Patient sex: M
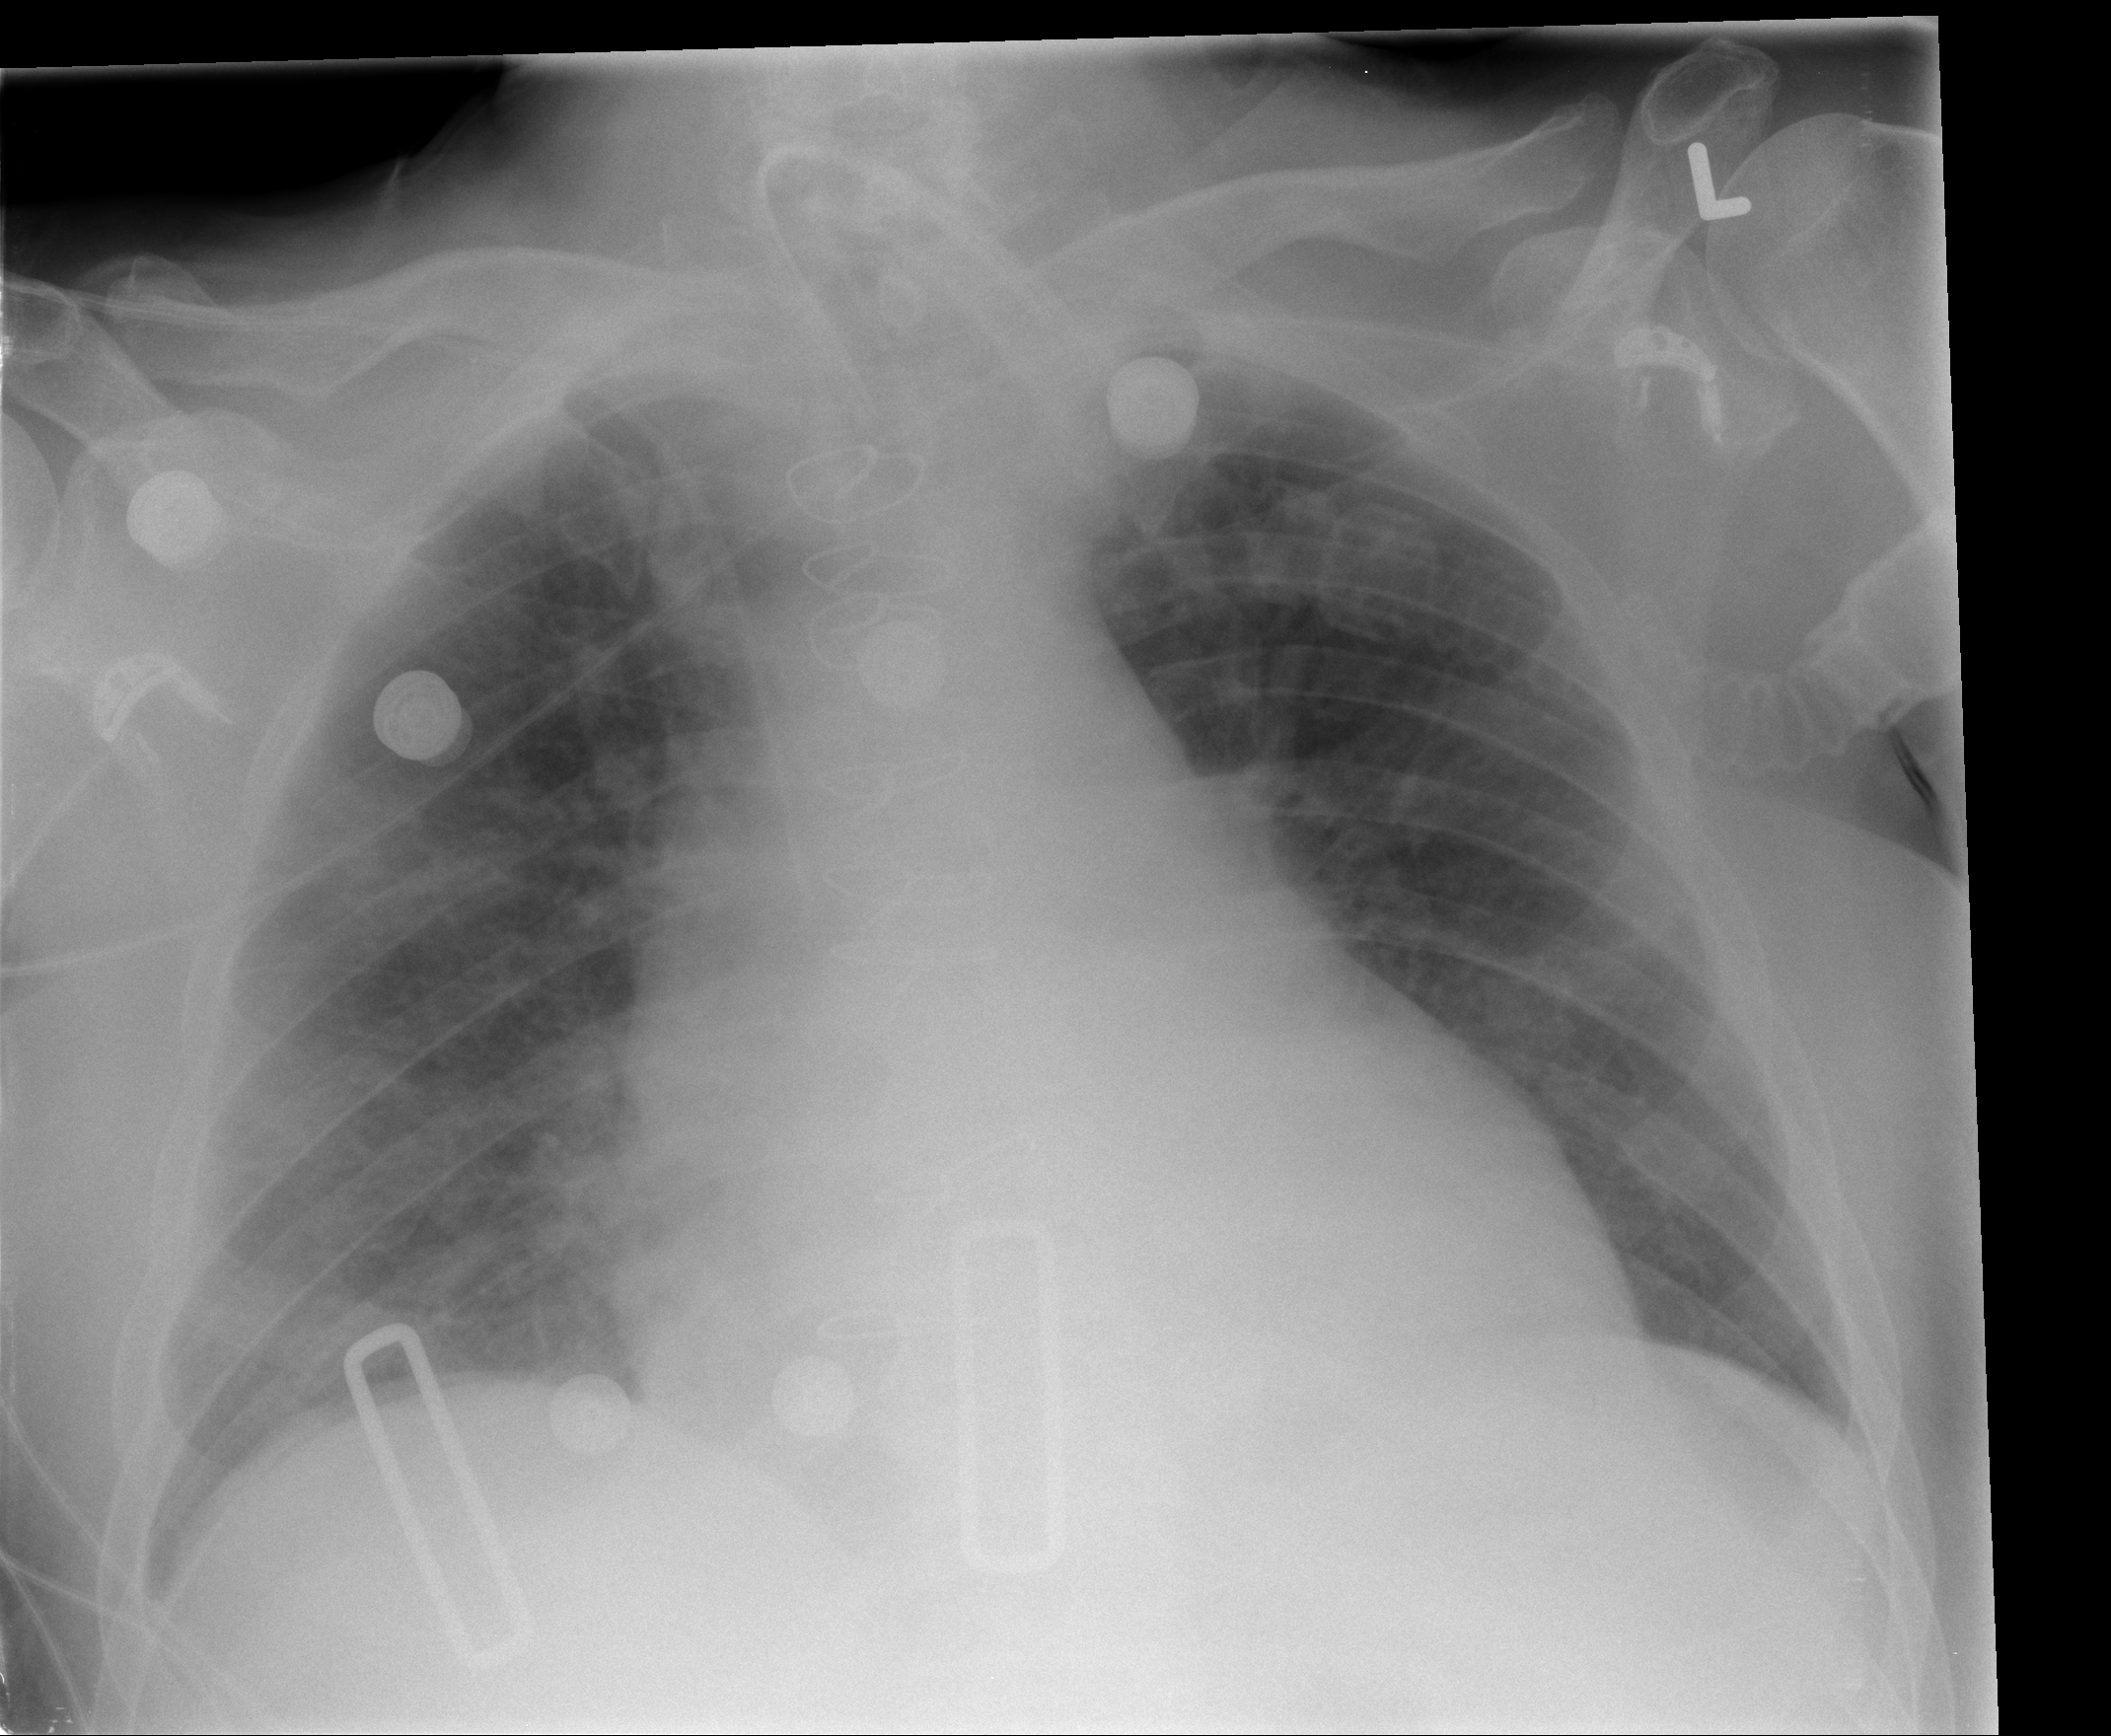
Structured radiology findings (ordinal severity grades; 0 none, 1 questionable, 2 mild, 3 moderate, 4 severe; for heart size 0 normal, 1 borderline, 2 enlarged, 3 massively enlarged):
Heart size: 2
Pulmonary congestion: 2
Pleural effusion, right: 0
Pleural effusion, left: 0
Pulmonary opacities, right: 2
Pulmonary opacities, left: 1
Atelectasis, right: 2
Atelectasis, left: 2